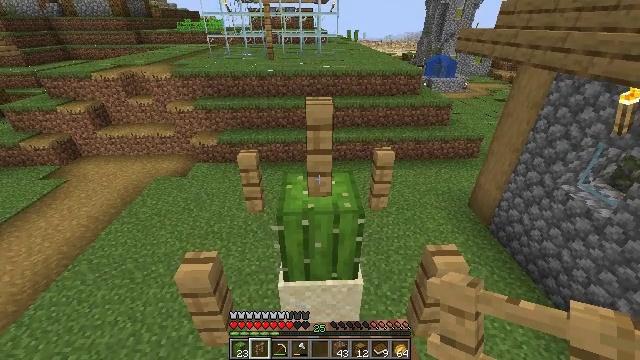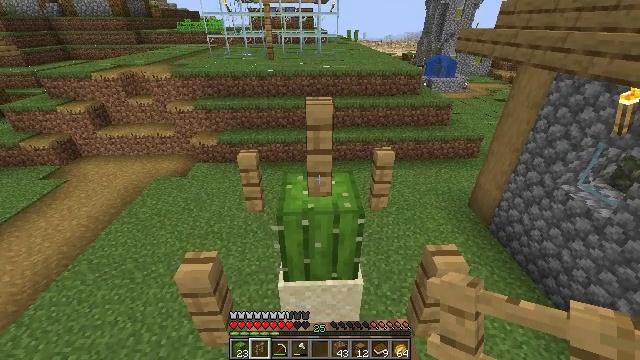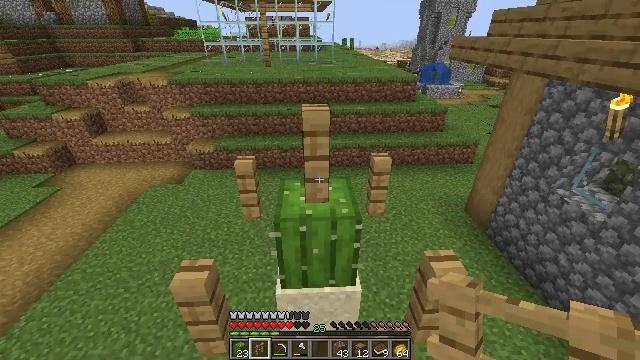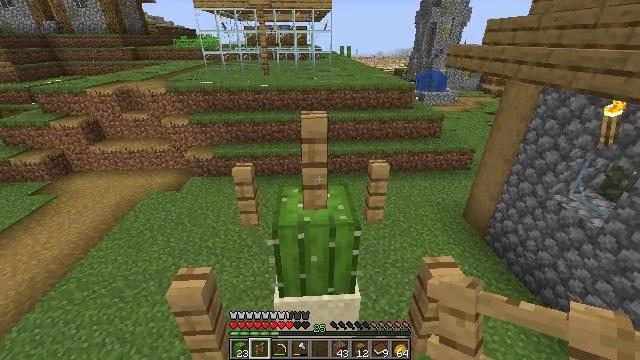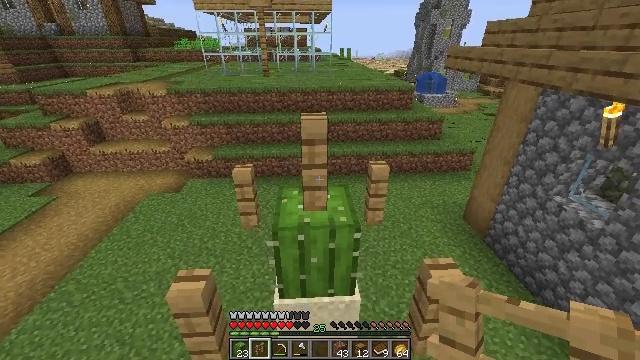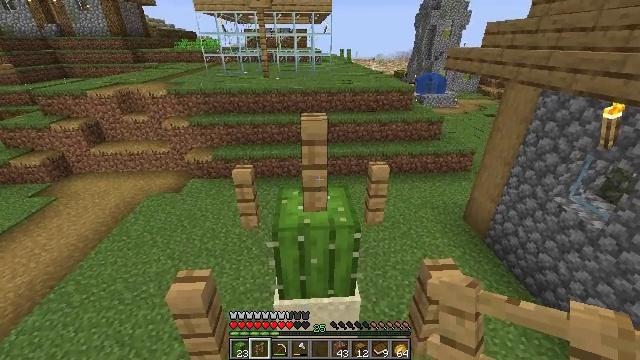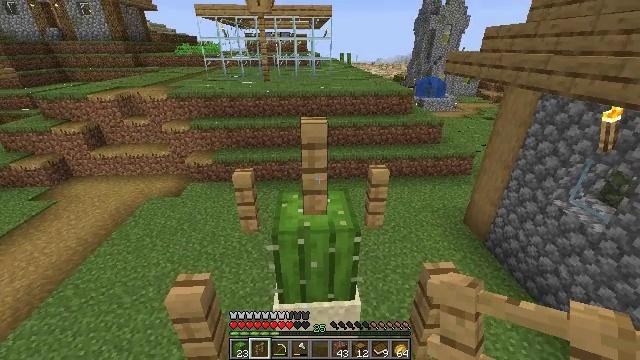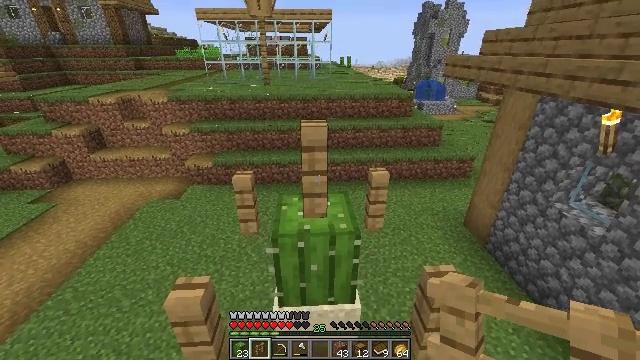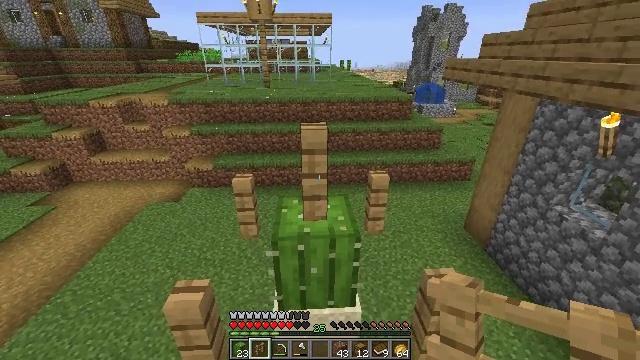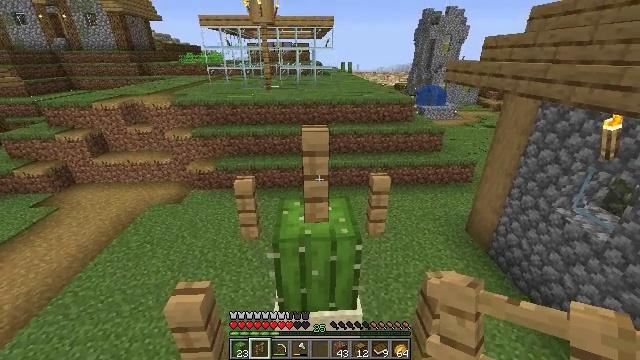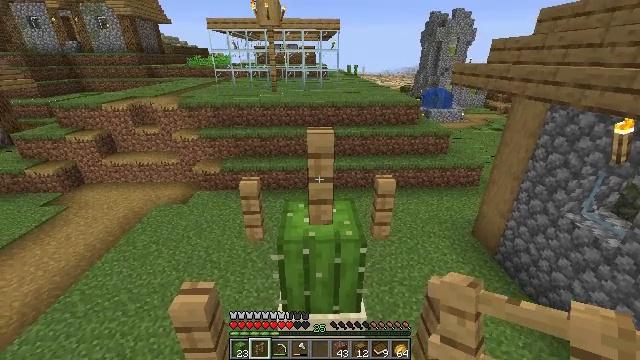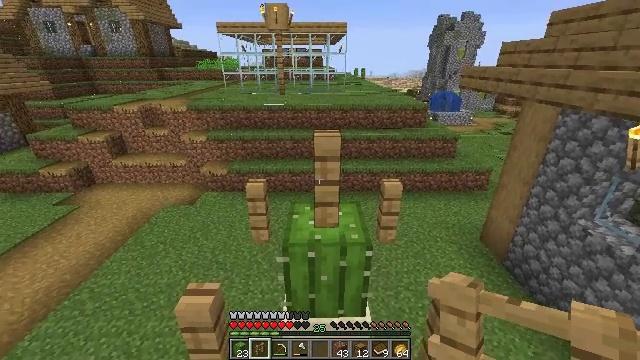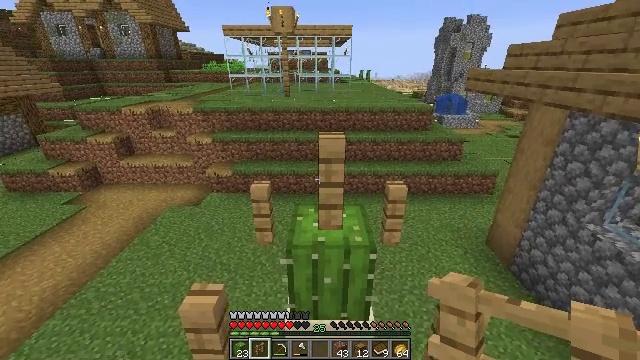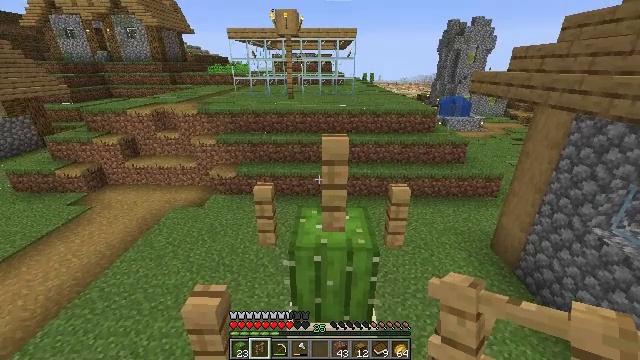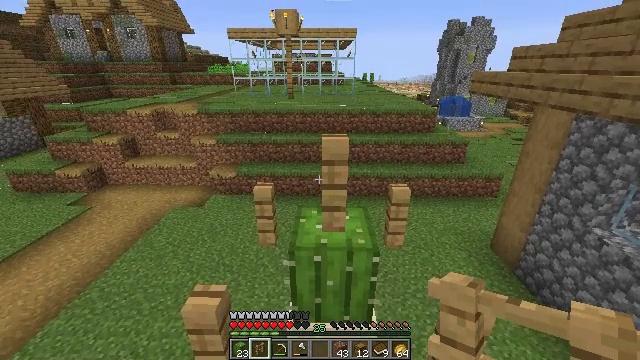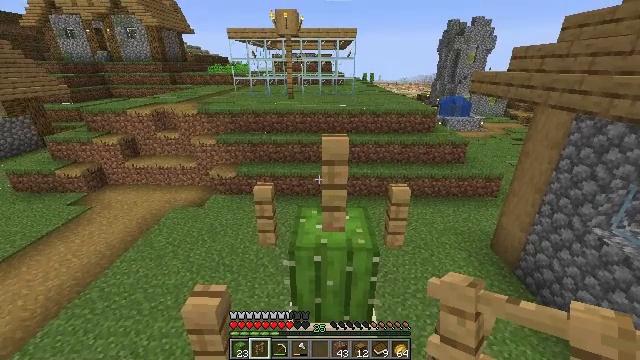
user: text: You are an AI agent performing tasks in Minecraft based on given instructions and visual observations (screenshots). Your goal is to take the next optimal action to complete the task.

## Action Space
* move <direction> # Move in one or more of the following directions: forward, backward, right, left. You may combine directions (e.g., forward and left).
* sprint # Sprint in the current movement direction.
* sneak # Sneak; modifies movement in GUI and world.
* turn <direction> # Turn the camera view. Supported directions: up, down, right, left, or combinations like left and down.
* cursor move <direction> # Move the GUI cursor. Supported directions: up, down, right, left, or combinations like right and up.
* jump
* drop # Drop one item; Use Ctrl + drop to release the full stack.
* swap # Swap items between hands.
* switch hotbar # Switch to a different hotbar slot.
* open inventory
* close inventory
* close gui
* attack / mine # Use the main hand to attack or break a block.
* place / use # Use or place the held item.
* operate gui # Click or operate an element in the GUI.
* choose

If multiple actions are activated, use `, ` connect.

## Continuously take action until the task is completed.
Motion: motion action
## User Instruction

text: Break down the oak fence.
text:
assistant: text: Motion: no_op
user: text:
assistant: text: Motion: turn up
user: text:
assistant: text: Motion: turn up
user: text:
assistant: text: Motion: no_op
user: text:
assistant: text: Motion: no_op
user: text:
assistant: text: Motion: no_op
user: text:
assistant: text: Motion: no_op
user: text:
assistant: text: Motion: no_op
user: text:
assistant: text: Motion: no_op
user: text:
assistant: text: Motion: turn left
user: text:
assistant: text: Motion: turn left
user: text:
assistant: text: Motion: turn left
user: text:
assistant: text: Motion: no_op
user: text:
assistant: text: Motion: no_op
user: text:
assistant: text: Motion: no_op
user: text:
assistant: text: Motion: no_op
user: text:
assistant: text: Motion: no_op
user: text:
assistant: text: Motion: no_op
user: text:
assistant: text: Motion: no_op
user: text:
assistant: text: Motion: no_op
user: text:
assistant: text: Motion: no_op
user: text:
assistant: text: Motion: no_op
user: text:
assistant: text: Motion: no_op
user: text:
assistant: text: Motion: no_op
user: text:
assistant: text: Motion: no_op
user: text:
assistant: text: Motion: no_op
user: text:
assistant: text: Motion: no_op
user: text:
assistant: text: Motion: no_op
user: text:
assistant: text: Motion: no_op
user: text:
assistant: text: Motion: no_op